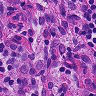
Metastatic tissue present: no